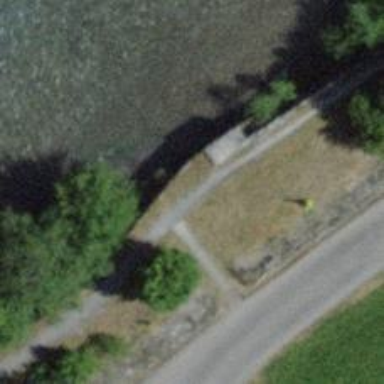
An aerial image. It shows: Road with steps.